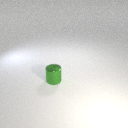
small green metal cylinder